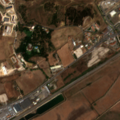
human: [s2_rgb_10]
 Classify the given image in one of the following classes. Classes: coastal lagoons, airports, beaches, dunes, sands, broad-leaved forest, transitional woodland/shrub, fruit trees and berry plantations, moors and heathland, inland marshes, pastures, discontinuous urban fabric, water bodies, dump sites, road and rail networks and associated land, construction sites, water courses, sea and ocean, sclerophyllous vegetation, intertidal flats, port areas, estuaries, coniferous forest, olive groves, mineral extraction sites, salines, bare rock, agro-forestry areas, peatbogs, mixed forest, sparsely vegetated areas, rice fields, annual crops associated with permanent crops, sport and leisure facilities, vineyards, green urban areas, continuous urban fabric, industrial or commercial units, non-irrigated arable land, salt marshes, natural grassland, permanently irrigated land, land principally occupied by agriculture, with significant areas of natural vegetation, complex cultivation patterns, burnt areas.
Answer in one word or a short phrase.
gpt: continuous urban fabric, industrial or commercial units, permanently irrigated land, pastures, agro-forestry areas, mixed forest